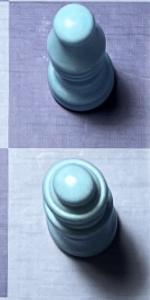
Label: Queen_White